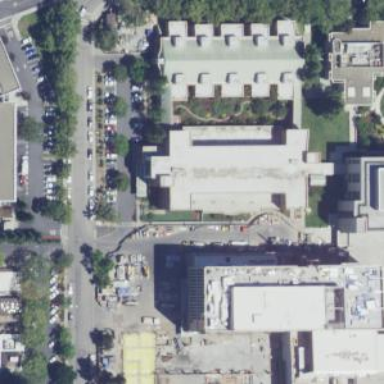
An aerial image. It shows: Hospital building.